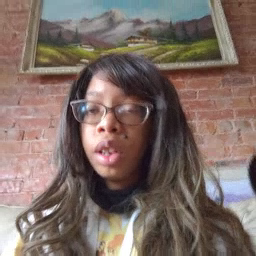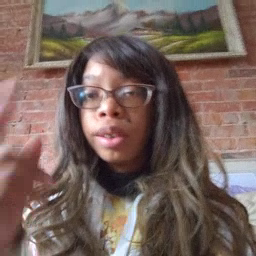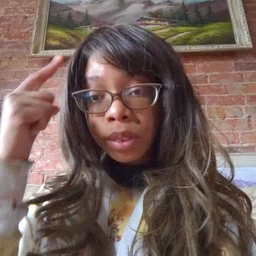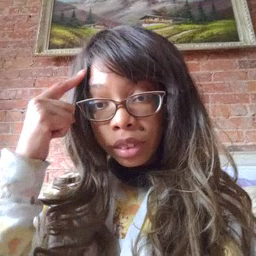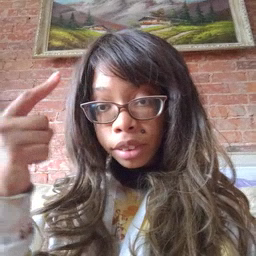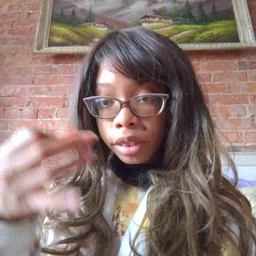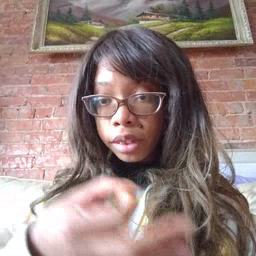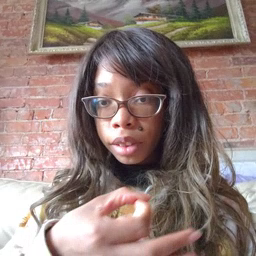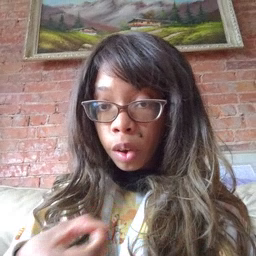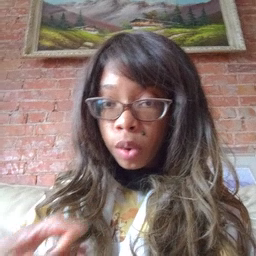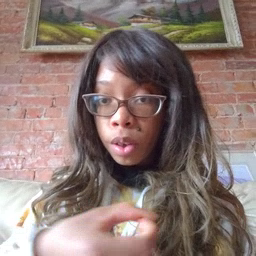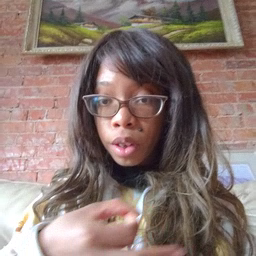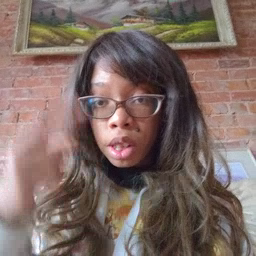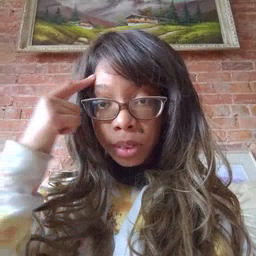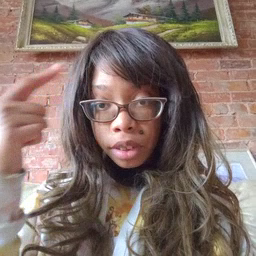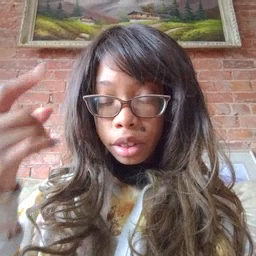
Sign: penny